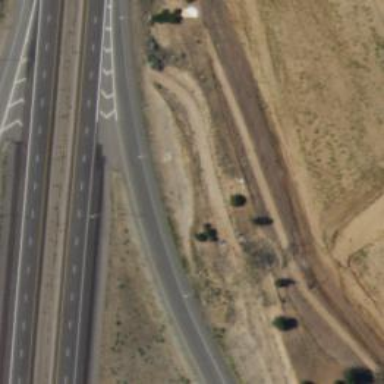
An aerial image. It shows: Trunk link road with asphalt surface.